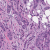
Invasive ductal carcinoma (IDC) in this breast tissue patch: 1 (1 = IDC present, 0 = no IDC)